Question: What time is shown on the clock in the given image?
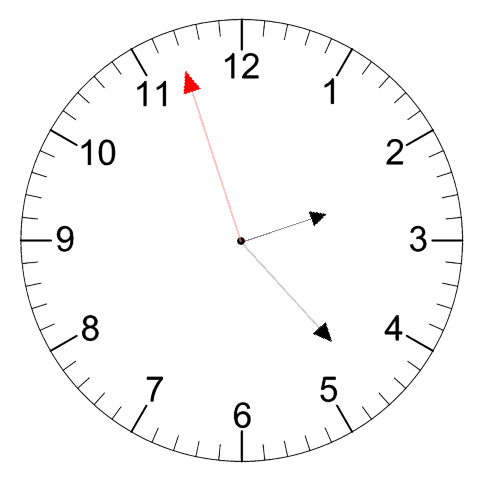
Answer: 02:22:57